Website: lowes
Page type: order-returns
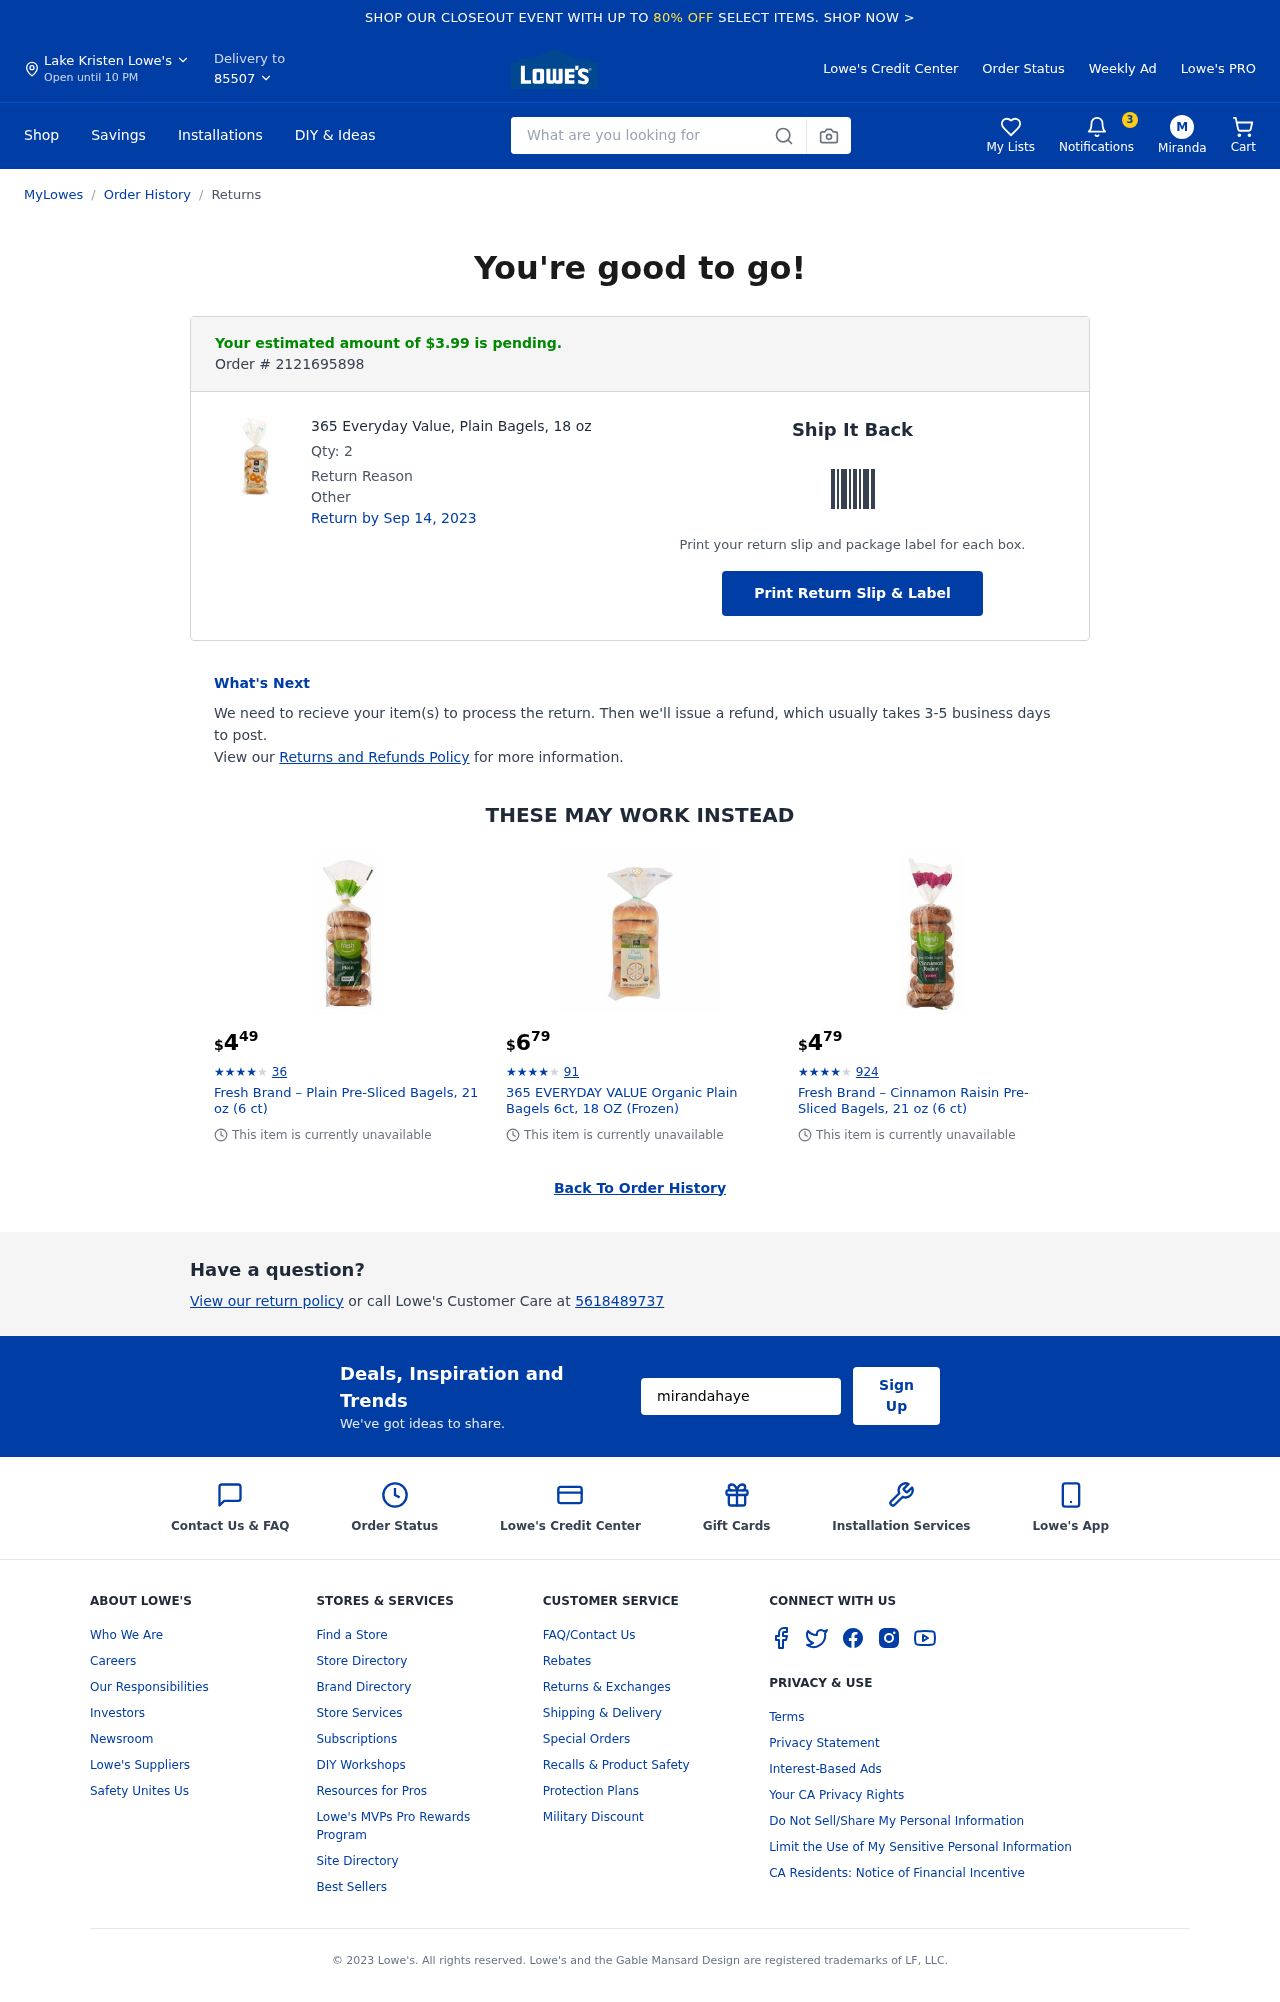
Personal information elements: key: PII_CITY
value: Lake Kristen
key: PII_EMAIL
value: mirandahayes@yahoo.com
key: PII_FIRSTNAME
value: Miranda
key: PII_PHONE
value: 5618489737
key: PII_POSTCODE
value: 85507
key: PII_FIRSTNAME_INITIAL
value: M
Product elements: key: PRODUCT1_NAME
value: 365 Everyday Value, Plain Bagels, 18 oz
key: PRODUCT1_QUANTITY
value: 2
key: PRODUCT2_NAME
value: Fresh Brand – Plain Pre-Sliced Bagels, 21 oz (6 ct)
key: PRODUCT2_NUM_RATINGS
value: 36
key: PRODUCT2_PRICE
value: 4.49
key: PRODUCT2_RATING
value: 4.5
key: PRODUCT3_NAME
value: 365 EVERYDAY VALUE Organic Plain Bagels 6ct, 18 OZ (Frozen)
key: PRODUCT3_NUM_RATINGS
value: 91
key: PRODUCT3_PRICE
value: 6.79
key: PRODUCT3_RATING
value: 4
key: PRODUCT4_NAME
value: Fresh Brand – Cinnamon Raisin Pre-Sliced Bagels, 21 oz (6 ct)
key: PRODUCT4_NUM_RATINGS
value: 924
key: PRODUCT4_PRICE
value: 4.79
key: PRODUCT4_RATING
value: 4.3
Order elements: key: ORDER_NUM_ITEMS
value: Cart
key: ORDER_TOTAL
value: Your estimated amount of $3.99 is pending.
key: ORDER_ID
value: Order # 2121695898
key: ORDER_RETURN_BY_DATE
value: Return by Sep 14, 2023
Search elements: key: HEADER_SEARCH
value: What are you looking for
Other elements: key: NOTIFICATION_COUNT
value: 3